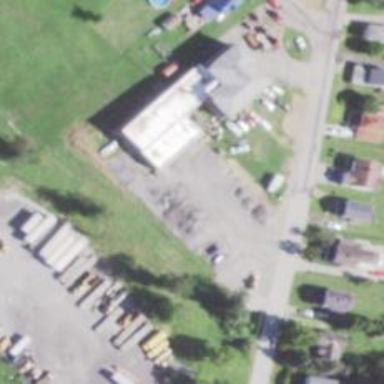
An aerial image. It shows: Historic school.